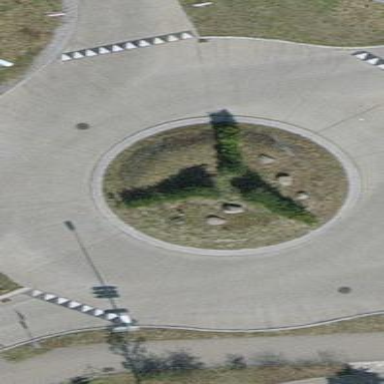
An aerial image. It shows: Asphalt road that is secondary route leading to roundabout.